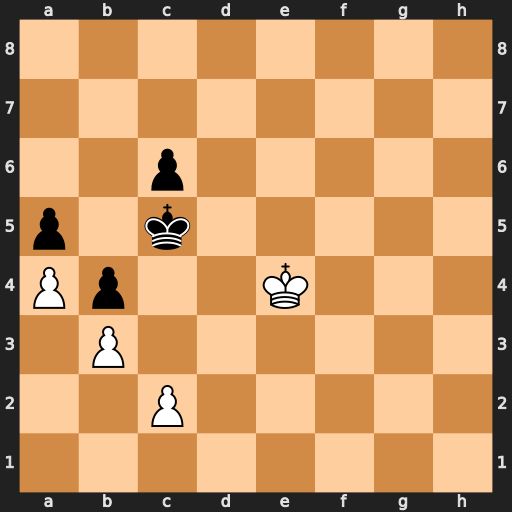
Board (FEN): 8/8/2p5/p1k5/Pp2K3/1P6/2P5/8
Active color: w
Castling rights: -
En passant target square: -
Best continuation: Ke5 Kb6 Kd6 Kb7 Kd7